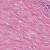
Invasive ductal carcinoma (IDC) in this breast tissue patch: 1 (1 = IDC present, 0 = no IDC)